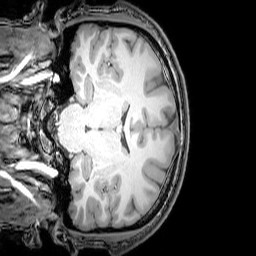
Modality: T1w
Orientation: coronal
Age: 22
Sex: male
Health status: healthy
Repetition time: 0.081 s
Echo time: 0.037 s